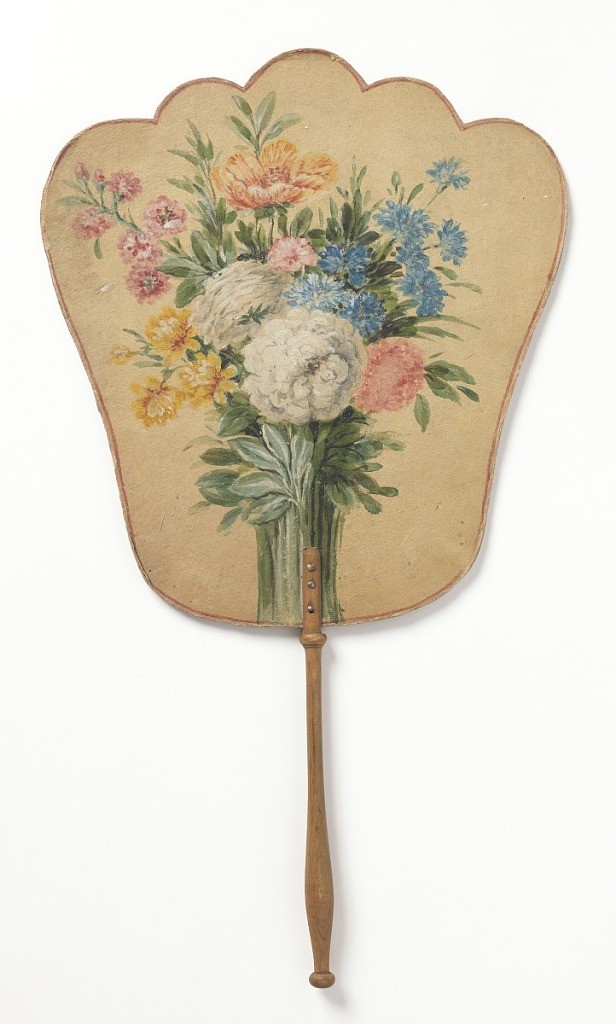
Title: Handscreen
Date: mid- 18th century
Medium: Painted paper leaf, turned wood handle
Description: Handscreen with a hand-painted paper leaf. Obverse: a colorful bouquet of flowers. Reverse: blue trumpet shaped flowers resembling Gentiana Acaulis. Turned wood handle.